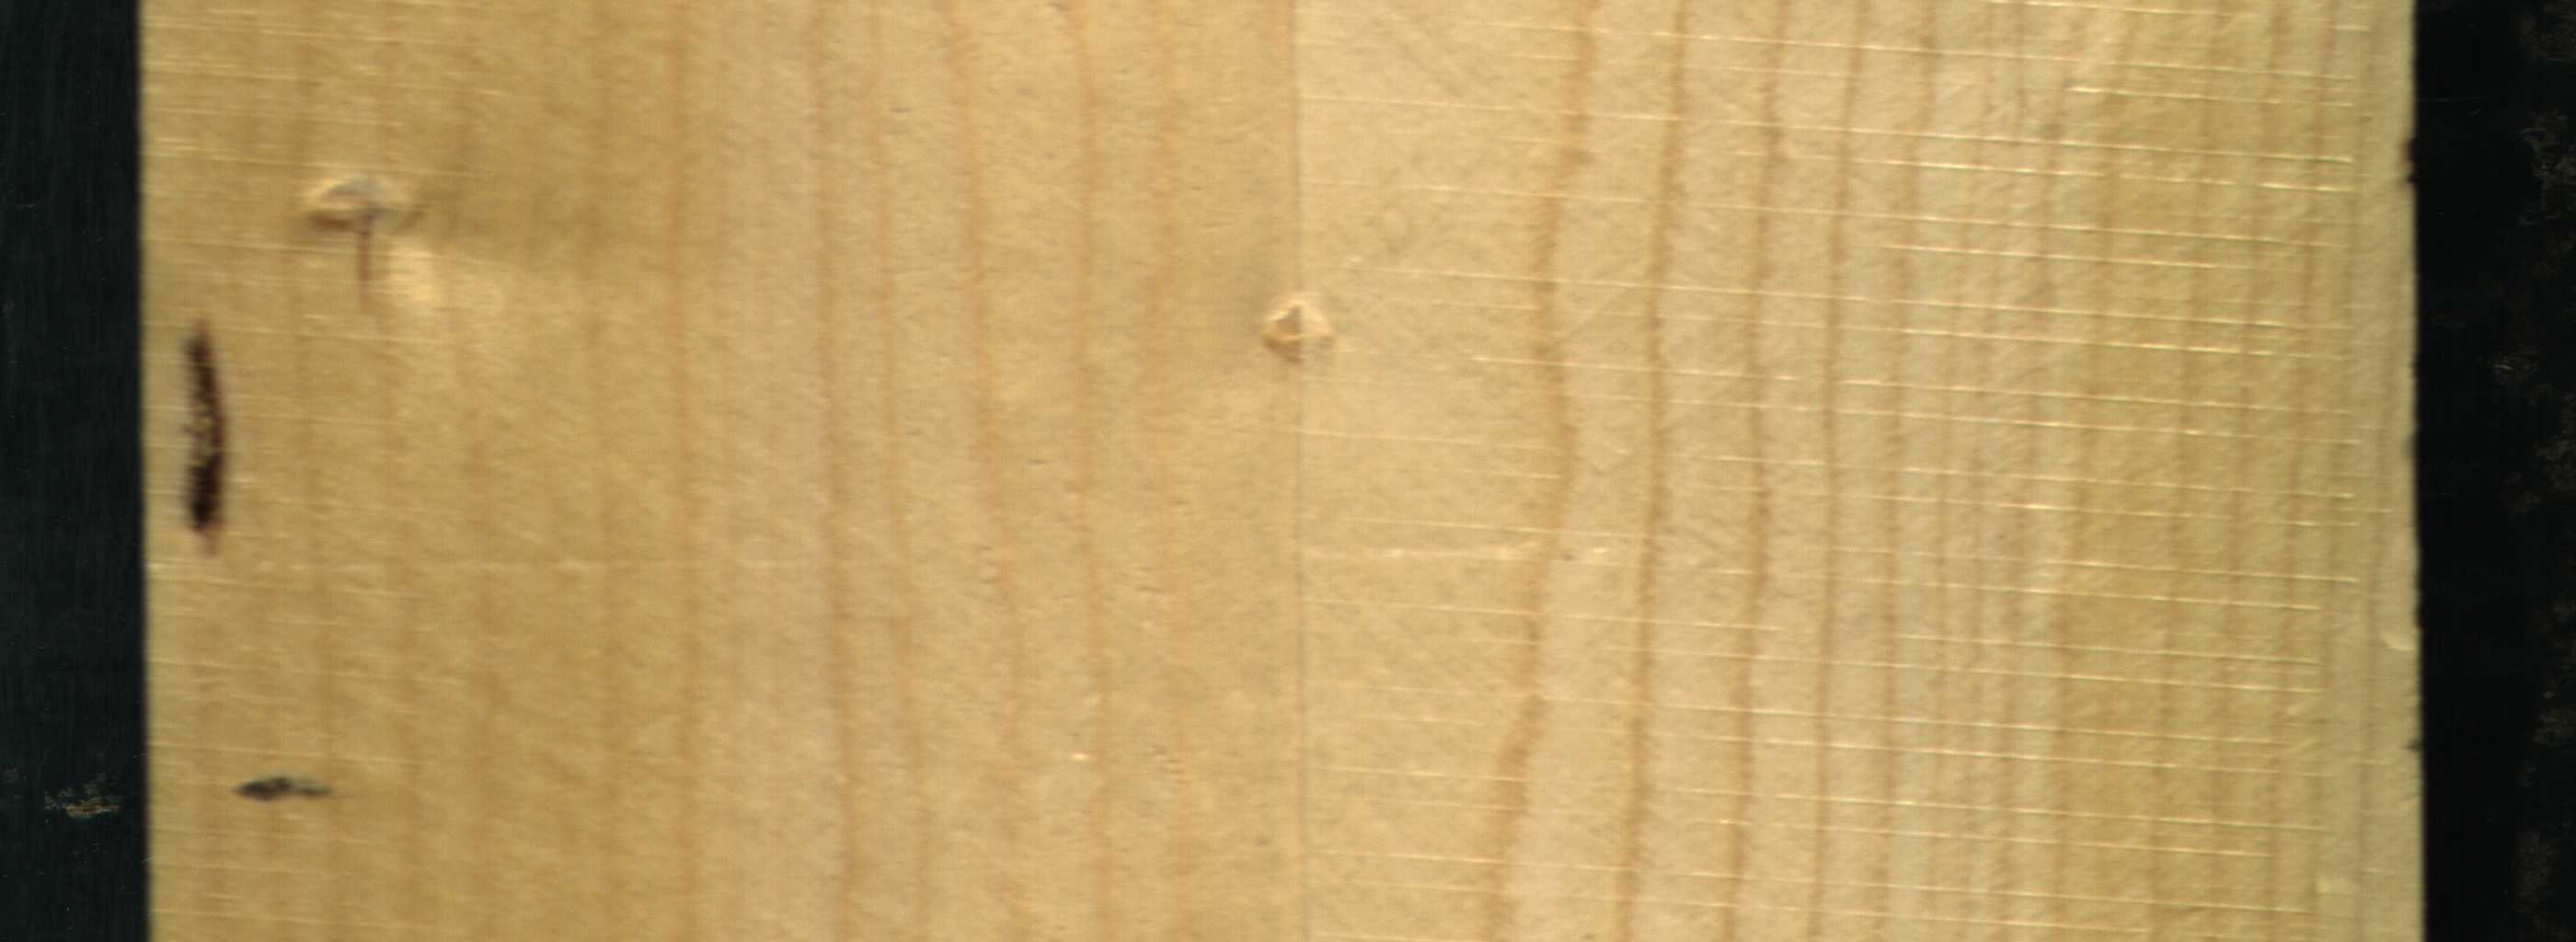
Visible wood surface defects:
resin